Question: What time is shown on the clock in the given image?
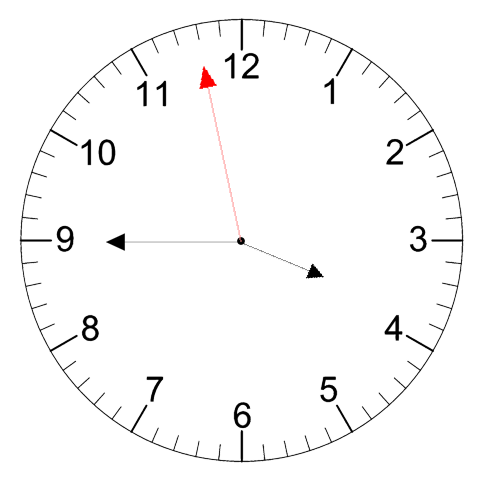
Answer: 03:44:58